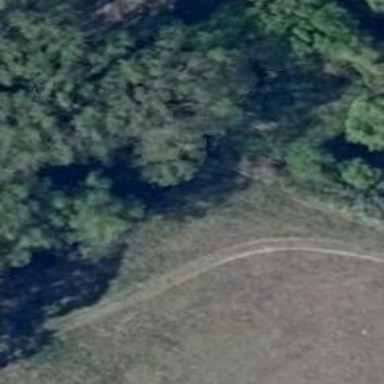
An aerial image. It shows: Path.